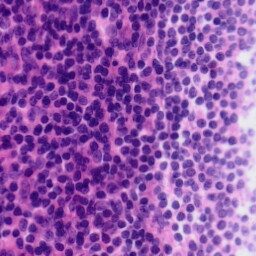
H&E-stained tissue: Tonsil